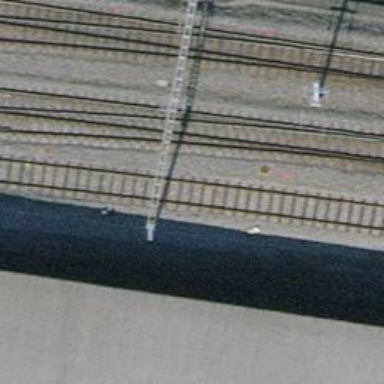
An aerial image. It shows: Electrified rail siding with contact line.